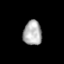
Tissue: lung
Cell type: Epithelial cells
Senescence score: 0.2211
Nuclear area (px): 440
Mean DAPI intensity: 178.584